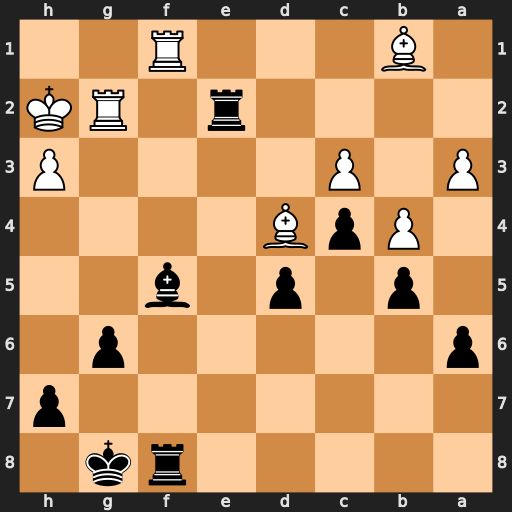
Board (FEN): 5rk1/7p/p5p1/1p1p1b2/1PpB4/P1P4P/4r1RK/1B3R2
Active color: b
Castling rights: -
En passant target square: -
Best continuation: Rxg2+ Kxg2 Bxh3+ Kxh3 Rxf1 Bxg6 hxg6